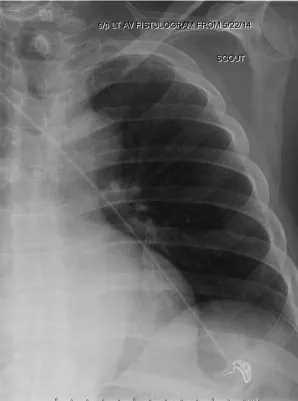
A: Images on the day the patient was brought in for stent retrieval.
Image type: radiology (x_ray)